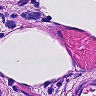
Metastatic tissue present: no